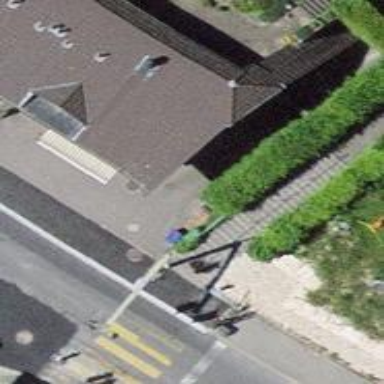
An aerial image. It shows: Set of steps on the road.